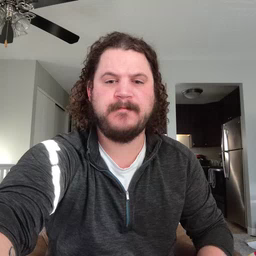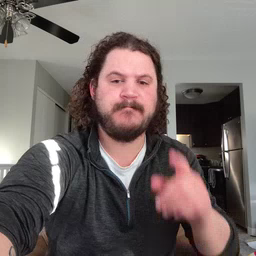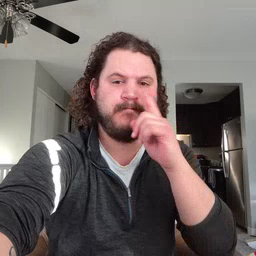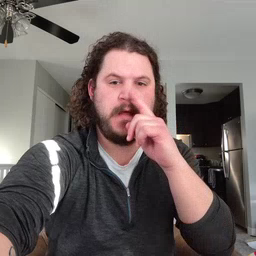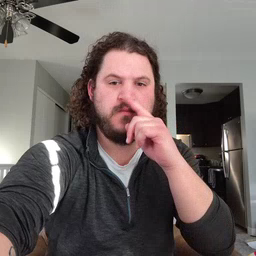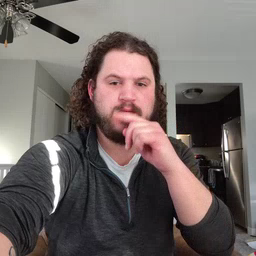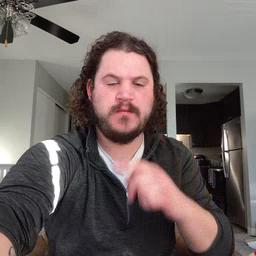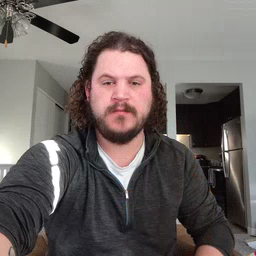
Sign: mouse